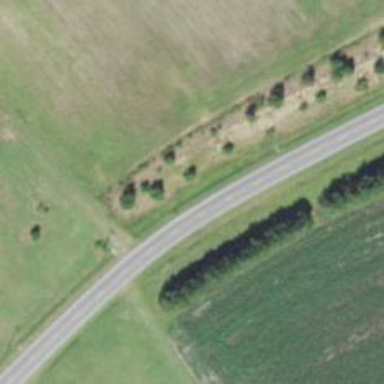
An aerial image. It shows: Secondary road.